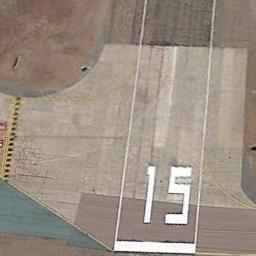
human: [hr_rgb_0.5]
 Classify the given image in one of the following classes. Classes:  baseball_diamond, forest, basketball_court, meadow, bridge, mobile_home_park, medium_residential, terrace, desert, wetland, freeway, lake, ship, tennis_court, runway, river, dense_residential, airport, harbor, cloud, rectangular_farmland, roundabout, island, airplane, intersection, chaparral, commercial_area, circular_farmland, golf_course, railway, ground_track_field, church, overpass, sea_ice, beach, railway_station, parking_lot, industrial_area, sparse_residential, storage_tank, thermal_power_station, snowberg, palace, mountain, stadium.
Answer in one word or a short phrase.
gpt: runway